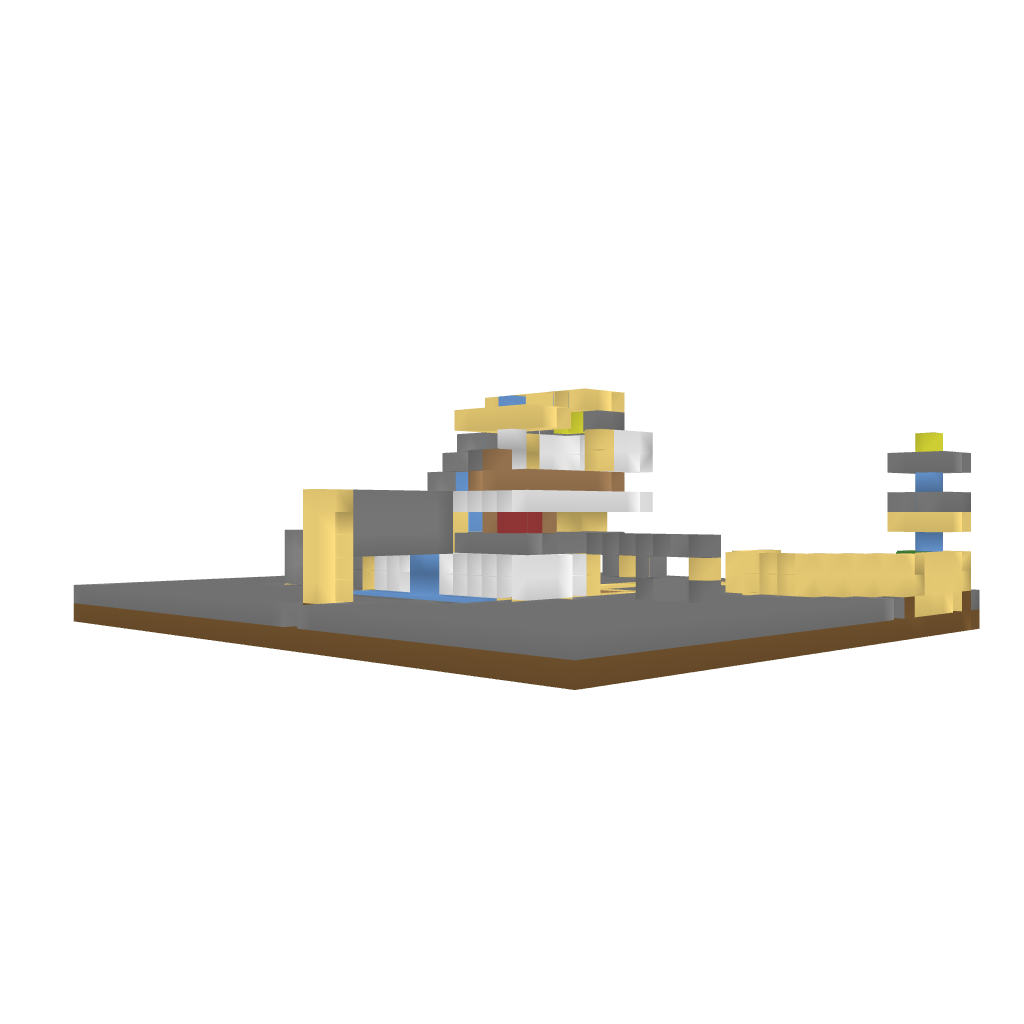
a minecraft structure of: Sabulo Tectum bad low quality